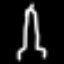
Label: The Eiffel Tower